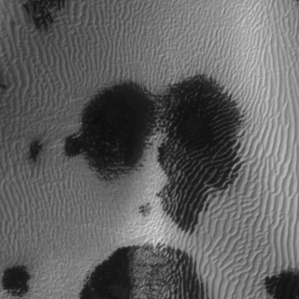
Label: frost